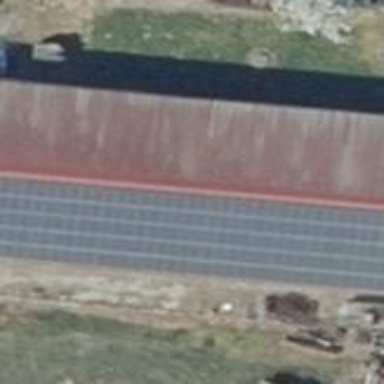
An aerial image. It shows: Building equipped with small solar photovoltaic panel for electricity generation.